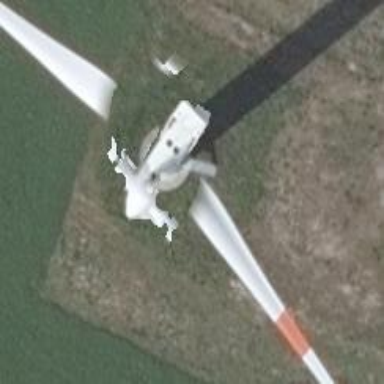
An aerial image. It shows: Wind turbine generating power.